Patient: sex M, age 65
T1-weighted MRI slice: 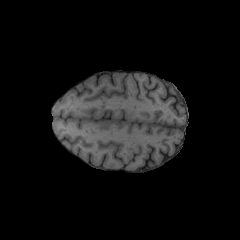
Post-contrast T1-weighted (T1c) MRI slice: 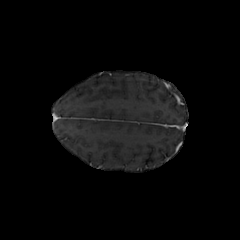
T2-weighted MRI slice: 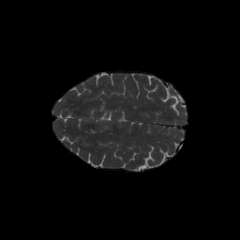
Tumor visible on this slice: no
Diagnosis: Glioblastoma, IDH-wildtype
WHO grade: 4